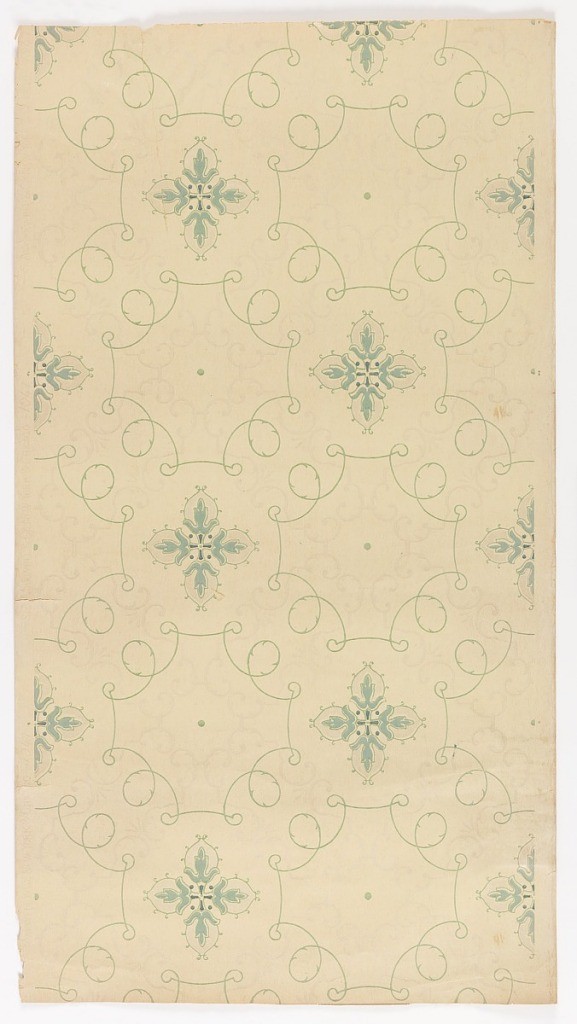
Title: Ceiling paper
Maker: Maxwell & Co., S.A., Chicago, Illinois, USA
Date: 1905–1915
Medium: Machine-printed paper, liquid mica
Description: Grid or trellis framework composed of scolling and curling lines, quatrefoil motif fills each intersection. Printed in blue, green, and gray mica on tan or off-white ground.